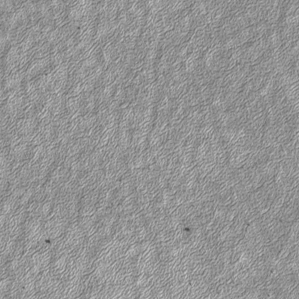
Label: frost